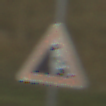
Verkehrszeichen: SteinschlagLinks
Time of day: SunriseSunset
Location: Outdoor (RoadRail)
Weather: PartlyCloudy
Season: NotSpecified
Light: Natural